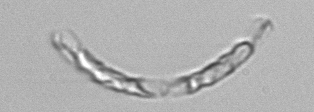
Label: Guinardia_striata